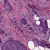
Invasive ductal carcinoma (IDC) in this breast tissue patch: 1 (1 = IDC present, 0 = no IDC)